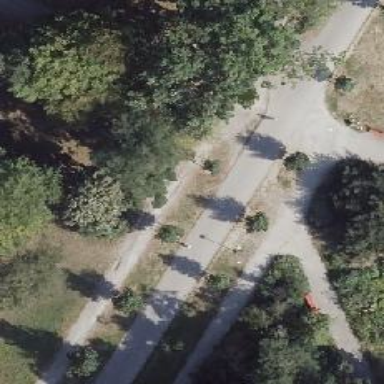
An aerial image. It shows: Avenue of trees.